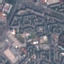
Land use / land cover: Residential